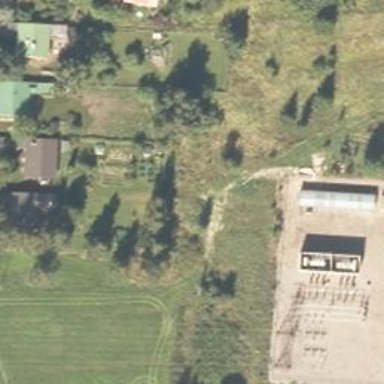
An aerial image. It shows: Power substation surrounded by fence.